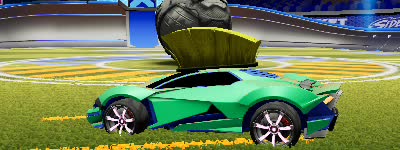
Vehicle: werewolf